Question: I'm currently developing a form which will be powered by HTML5 features and jQuery. One of the things I've been tasked with is ensuring that the native "Please fill in this field" message is still available to browsers which natively support validation.
My setup looks like so:
'''
|----------|
| FORM |
|----------|
===BUTTON===
'''
The form has several parts to it, and so the button is 'global' across them all. The form then slides to the next section if complete.
Here is what I have now, this correctly fires the button event to the form and triggers a 'submit' event.
'''
$(".next").click(function() {
var $incoming = $(".nextPart #" + (currentSlide));
var incomingID = $incoming.data("cardid");
var partCode = "form-" + incomingID;
$("form[name='" + partCode + "']").trigger("submit");
});
$("form").bind('submit', function(event) {
var goForth = true;
if(!event.currentTarget.checkValidity()) goForth = false;
if(!goForth) return false;
/* Do some stuff with progress bar and more things */
return true;
});
'''
However, even though the form submit fails, there is no validation message. Is there a way to pragmatically fire this on an element, or have I done something stupid?
For clarification, this is a screenshot of the validation message I am on about.

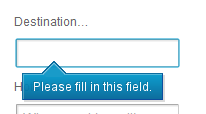
Answer: As I described in my first post, I was using a 'click' event on a button which was in a global scope. This was then sending a 'submit' action to the form which, although was sending the form to be submitted, it wasn't firing the bubble event (whatever the hell that is) on the elements.
To fix this, I wrapped all of my in one form instead of multiples. I kept my submit button outside of the slides, so it still acted as a navigation item.
Removing the 'click' event from this button and changing the type of it to 'submit' now gets the bubble displaying.
Not the best fix, since the bubble should be able to be trigged without having to submit the form, however, I guess with HTML5 validation, you can define the parameters for what is accepted and what isn't.